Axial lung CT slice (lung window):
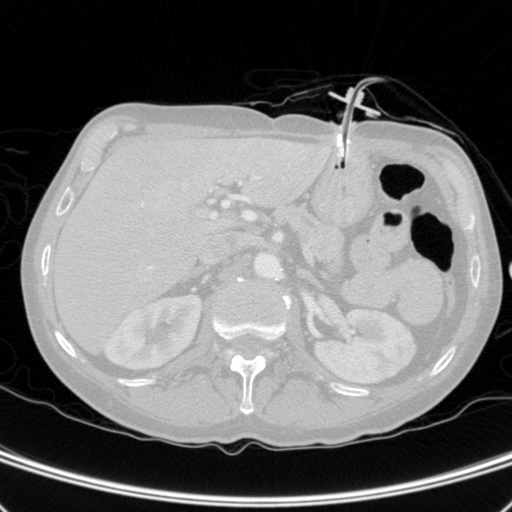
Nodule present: no